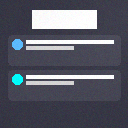
Screen state: on